Interaction volume radius: 10 \u00c5
Interaction volume height: 25 \u00c5
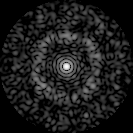
Disorder parameter: 0.7796